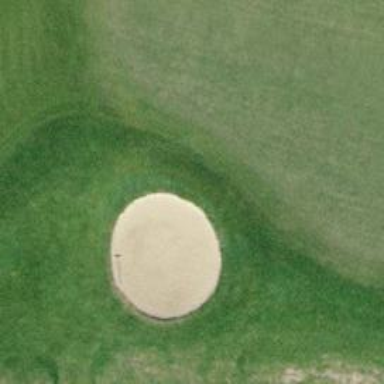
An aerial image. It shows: Sand bunker on golf course.